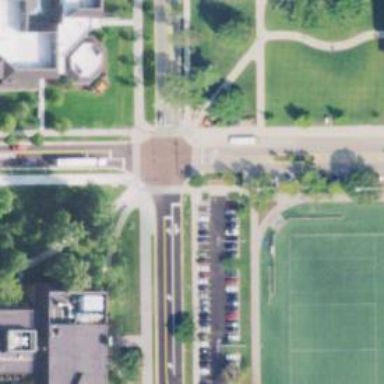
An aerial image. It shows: Primary highway with separate asphalt sidewalk.